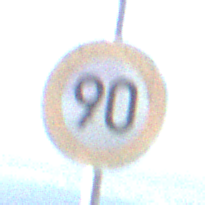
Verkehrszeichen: Geschwindigkeit90
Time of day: SunriseSunset
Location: Outdoor (Nature)
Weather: PartlyCloudy
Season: NotSpecified
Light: Natural